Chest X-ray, AP view. Patient: 64 years old, sex M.
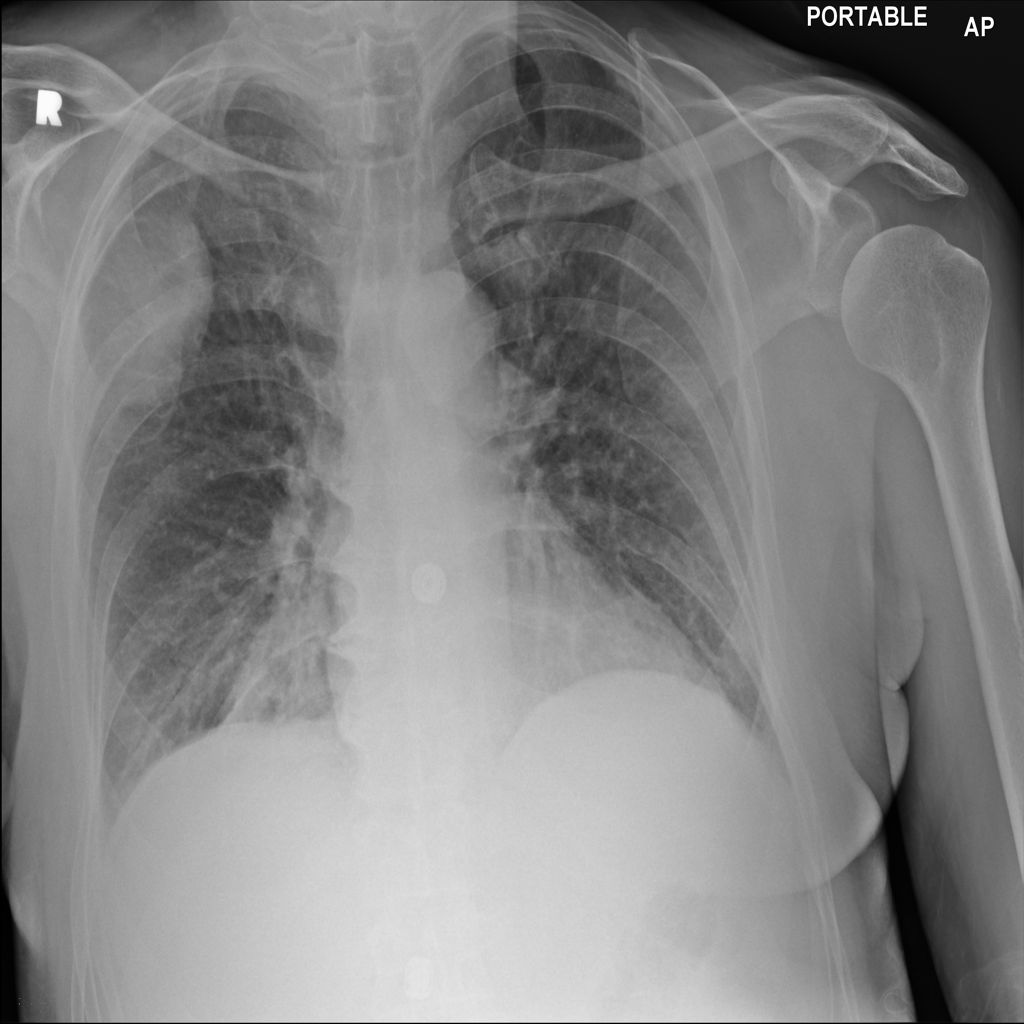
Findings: Atelectasis, Infiltration, Mass